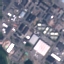
Label: Industrial